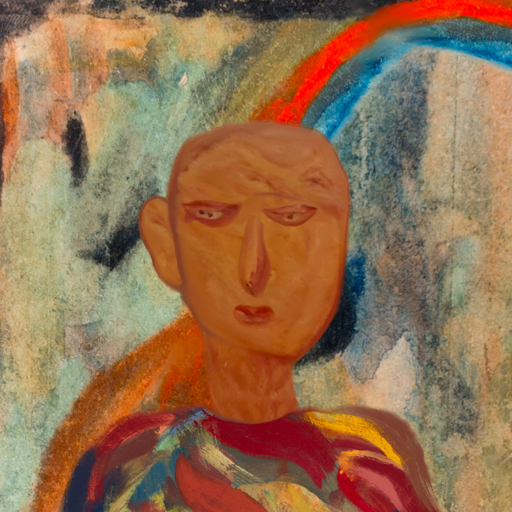
Background: Childish, Head And Neck Front: Pious_Lady, Face Front: Pious_Lady, Bust: Mother_And_Son_Son, Hair Front: Blank, Head Accessory: Blank, Second Necklace: Blank, Necklace: Blank, Baby: Blank